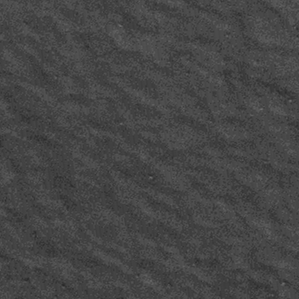
Label: frost